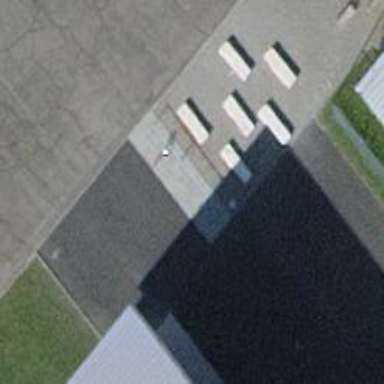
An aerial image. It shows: Bicycle parking facility.